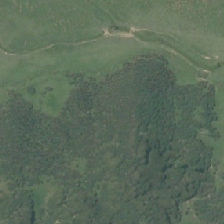
Land cover: manuka_kanuka